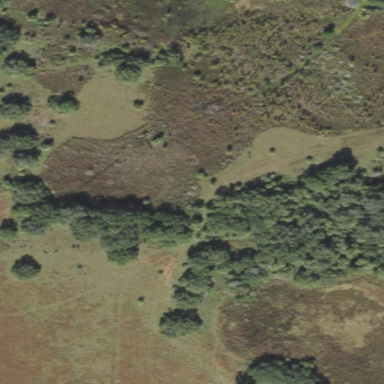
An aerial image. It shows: Mixed woodland area with various types of leaves.